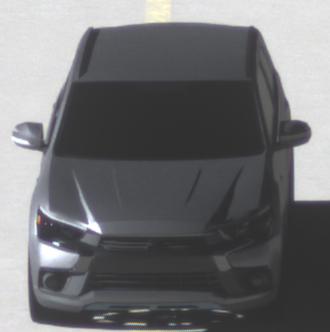
Make: Mitsubishi
Model: Outlander 2.0 Plug-In Hybrid
Detailed model: Outlander (III) Plug-In Hybrid
Model produced from: 2015/10
Model produced until: 2018/08
Doors: 5
Color: gray
Road condition: dry road
Daytime: morning or afternoon
Contrast: high contrast